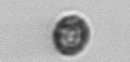
Label: Dinophyceae